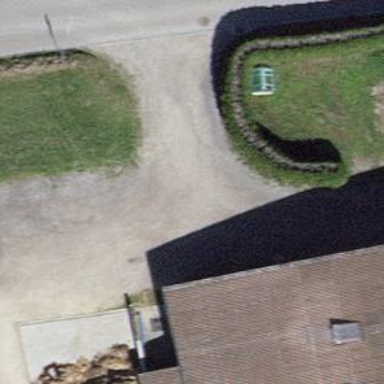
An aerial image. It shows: Hedge barrier.